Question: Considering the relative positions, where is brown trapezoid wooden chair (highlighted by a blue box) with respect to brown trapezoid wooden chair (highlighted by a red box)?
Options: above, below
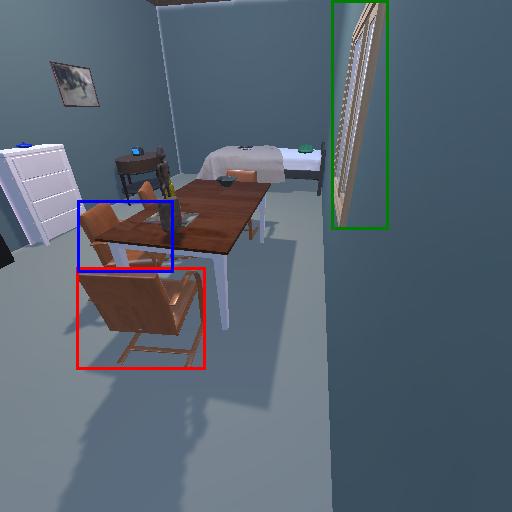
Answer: above